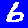
Digit: 6